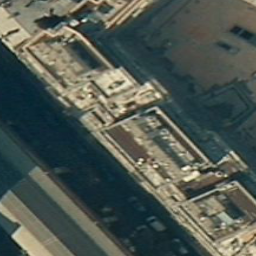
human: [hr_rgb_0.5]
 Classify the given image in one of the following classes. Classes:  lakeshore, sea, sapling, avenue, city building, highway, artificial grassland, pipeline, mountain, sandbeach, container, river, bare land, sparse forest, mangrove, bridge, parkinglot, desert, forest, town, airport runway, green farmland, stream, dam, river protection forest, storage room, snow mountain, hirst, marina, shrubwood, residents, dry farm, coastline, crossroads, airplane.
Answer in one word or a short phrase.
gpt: city building